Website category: sports
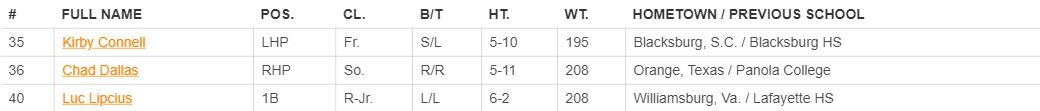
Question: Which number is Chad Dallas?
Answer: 36

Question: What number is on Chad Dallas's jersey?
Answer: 36

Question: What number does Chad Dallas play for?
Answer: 36

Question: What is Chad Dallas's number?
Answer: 36

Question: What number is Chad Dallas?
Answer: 36

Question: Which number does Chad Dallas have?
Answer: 36

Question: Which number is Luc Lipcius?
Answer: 40

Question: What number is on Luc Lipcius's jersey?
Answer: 40

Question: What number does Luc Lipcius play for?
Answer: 40

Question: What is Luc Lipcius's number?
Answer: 40

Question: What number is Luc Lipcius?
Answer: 40

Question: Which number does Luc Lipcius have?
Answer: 40

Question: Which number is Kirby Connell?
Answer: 35

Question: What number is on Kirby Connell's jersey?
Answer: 35

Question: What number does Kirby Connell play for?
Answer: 35

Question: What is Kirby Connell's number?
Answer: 35

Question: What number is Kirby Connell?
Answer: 35

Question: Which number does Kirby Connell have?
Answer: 35

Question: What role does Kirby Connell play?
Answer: LHP

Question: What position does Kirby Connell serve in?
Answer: LHP

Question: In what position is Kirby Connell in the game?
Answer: LHP

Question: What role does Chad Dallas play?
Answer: RHP

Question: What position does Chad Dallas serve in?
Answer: RHP

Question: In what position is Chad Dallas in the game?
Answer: RHP

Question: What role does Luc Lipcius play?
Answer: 1B

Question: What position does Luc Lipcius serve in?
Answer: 1B

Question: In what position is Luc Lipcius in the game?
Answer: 1B

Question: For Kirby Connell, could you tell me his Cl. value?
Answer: Fr.

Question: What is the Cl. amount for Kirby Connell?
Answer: Fr.

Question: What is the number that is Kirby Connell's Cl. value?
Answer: Fr.

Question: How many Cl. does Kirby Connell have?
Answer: Fr.

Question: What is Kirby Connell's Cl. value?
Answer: Fr.

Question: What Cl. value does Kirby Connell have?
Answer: Fr.

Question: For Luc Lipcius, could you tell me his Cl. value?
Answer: R-Jr.

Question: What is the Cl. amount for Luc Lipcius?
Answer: R-Jr.

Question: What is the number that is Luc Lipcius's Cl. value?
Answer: R-Jr.

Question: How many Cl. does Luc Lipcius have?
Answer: R-Jr.

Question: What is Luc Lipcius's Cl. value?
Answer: R-Jr.

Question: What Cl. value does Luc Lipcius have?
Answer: R-Jr.

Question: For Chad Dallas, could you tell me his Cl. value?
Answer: So.

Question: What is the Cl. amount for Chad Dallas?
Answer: So.

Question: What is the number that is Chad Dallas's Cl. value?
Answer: So.

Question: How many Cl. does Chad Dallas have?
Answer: So.

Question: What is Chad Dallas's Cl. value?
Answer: So.

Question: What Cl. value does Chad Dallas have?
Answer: So.

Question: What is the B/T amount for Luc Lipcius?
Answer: L/L

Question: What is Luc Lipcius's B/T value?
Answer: L/L

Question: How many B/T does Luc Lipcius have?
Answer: L/L

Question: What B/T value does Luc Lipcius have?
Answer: L/L

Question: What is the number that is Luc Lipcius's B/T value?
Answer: L/L

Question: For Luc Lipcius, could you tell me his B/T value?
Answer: L/L

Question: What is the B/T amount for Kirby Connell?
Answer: S/L

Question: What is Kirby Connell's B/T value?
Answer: S/L

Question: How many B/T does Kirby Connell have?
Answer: S/L

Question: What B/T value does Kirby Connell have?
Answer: S/L

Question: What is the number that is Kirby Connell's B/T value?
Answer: S/L

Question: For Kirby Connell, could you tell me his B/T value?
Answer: S/L

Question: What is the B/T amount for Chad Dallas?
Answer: R/R

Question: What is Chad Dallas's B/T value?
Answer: R/R

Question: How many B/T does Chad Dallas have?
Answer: R/R

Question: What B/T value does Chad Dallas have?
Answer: R/R

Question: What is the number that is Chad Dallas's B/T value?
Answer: R/R

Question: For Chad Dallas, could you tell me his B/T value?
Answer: R/R

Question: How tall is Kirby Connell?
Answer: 5-10